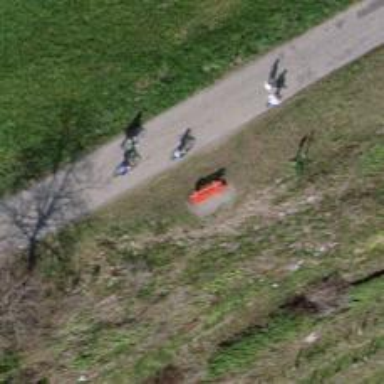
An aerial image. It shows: Red bench.